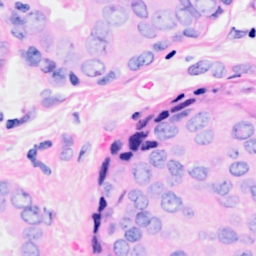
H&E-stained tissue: Breast